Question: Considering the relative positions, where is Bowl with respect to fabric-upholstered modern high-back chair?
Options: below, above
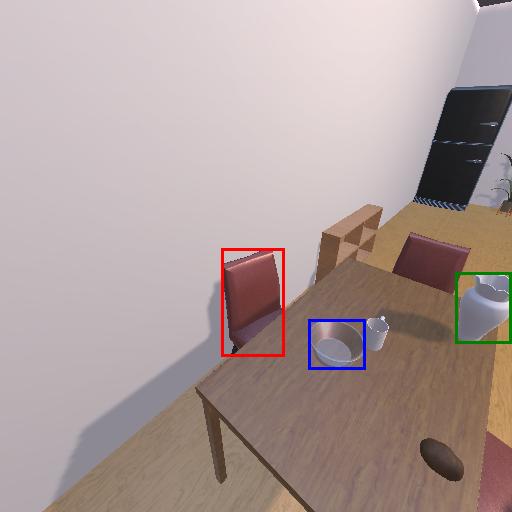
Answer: below